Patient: sex M, age 62
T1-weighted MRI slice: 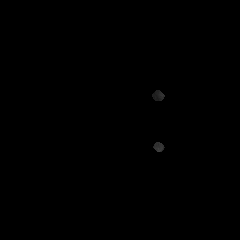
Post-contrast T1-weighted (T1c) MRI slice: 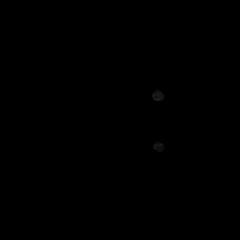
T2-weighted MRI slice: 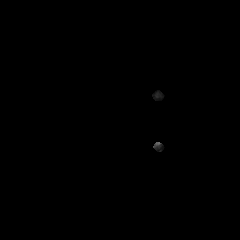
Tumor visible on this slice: no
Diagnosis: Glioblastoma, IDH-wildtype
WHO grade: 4